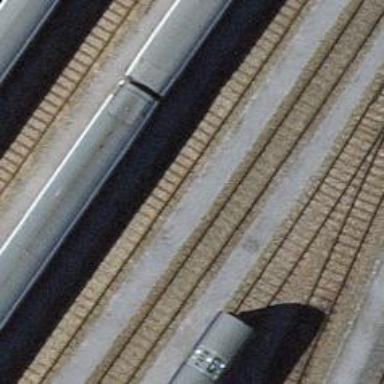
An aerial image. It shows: Railway yard with one track in service.